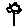
Label: flower